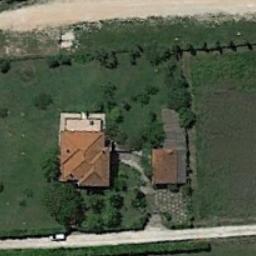
Label: residential